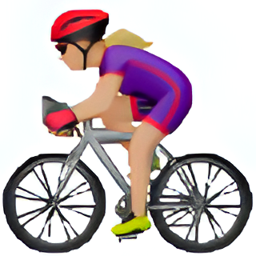
Name: woman biking type 3
Emoji: 🚴🏼‍♀️
Group: People & Body
Sub-group: person-sport